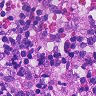
Metastatic tissue present: no